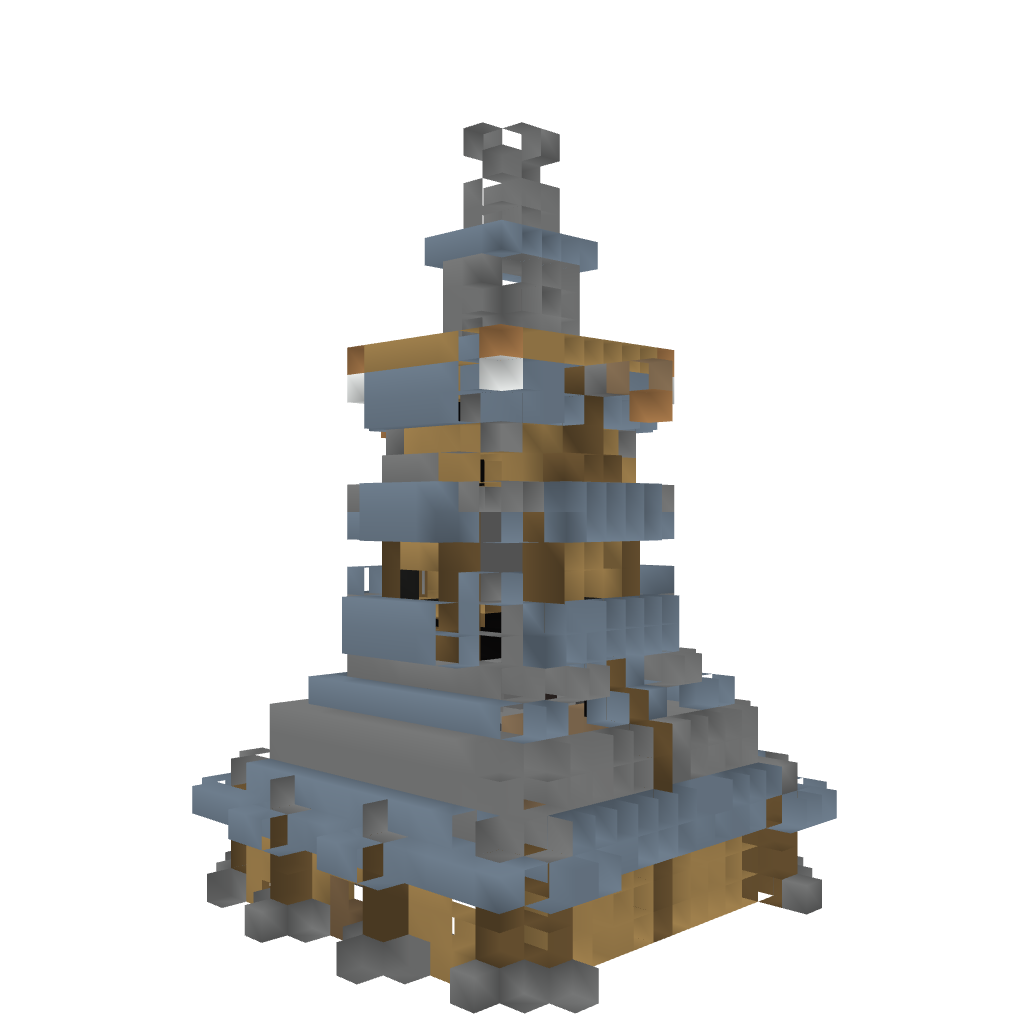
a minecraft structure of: Medieval Small Tower